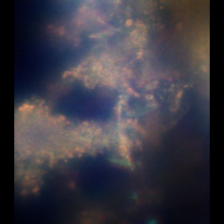
Taxon: Unknown_detritus
Group: Unknown